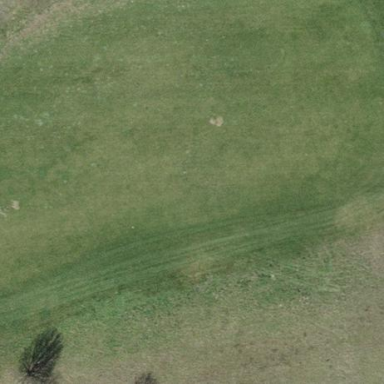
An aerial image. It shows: Golf fairway surrounded by grass.